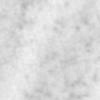
Label: no_change